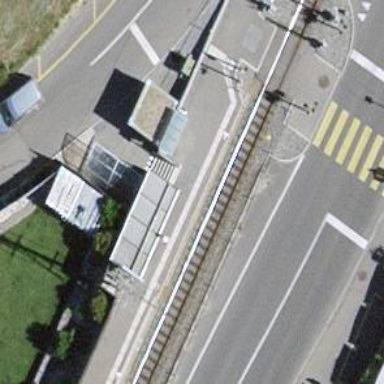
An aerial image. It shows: Shelter for public transport.